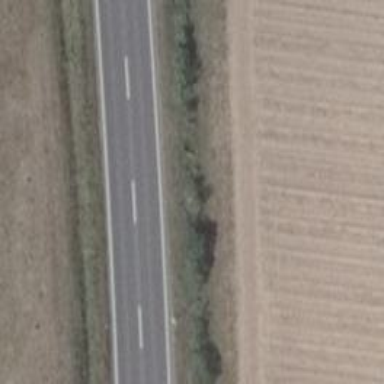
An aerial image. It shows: Asphalt road classified as primary highway. It is designated as motorroad.